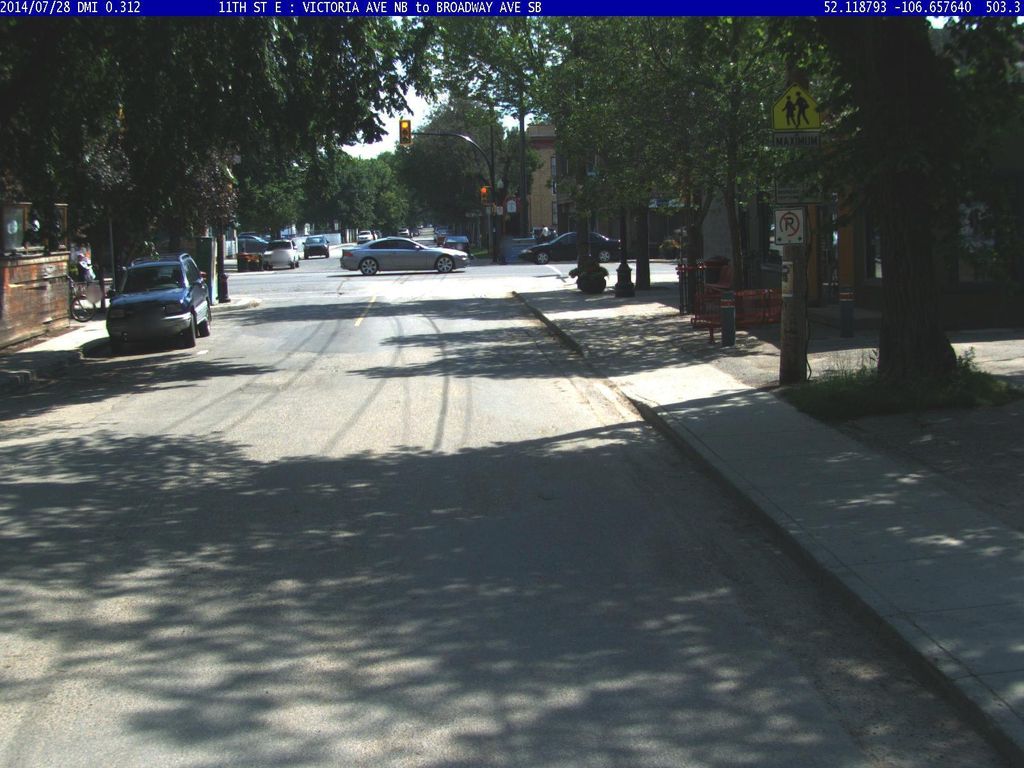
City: saskatoon